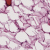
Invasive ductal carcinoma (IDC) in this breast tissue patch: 0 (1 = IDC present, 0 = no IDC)